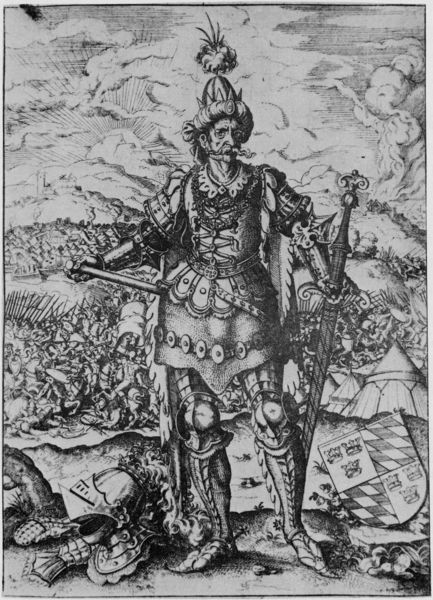
Titel: Bildnis des Adelgerus
Künstler: Jost Amman
Institution: (Seriendruck)
Schlagwörter: feder, himmel, kampf, kämpfer, mann, schatten, wolken, landschaft, stadt, grau, hut, licht, skizze, zeichnung, gürtel, rock, bart, mütze, schnurrbart, federn, kragen, tod, bildnis, porträt, feld, horizont, sonne, pose, spitzen, krone, pferd, federbusch, schuhe, stab, dorf, grafik, graphik, krieg, schlacht, kaiser, könig, soldaten, metall, schnauzer, eisen, schild, panzer, bayern, strahlen, druck, schwarz-weiß, schraffur, radierung, stich, illustration, schwert, waffen, soldat, getümmel, helm, stiefel, menschenmenge, ritter, heer, rüstung, sieg, wappen, harnisch, krieger, zentral, sonnenstrahlen, lanzen, ritterrüstung, feldherr, speere, heerführer, kupferstich, turban, sieger, marschallstab, zepter, schlachtfeld, zelt, zelte, sultan, verziehrung, schnürung, indianer, türke, waffenrock, buschen, beinschienen, federbuschen, feldherrenstab, leviathan